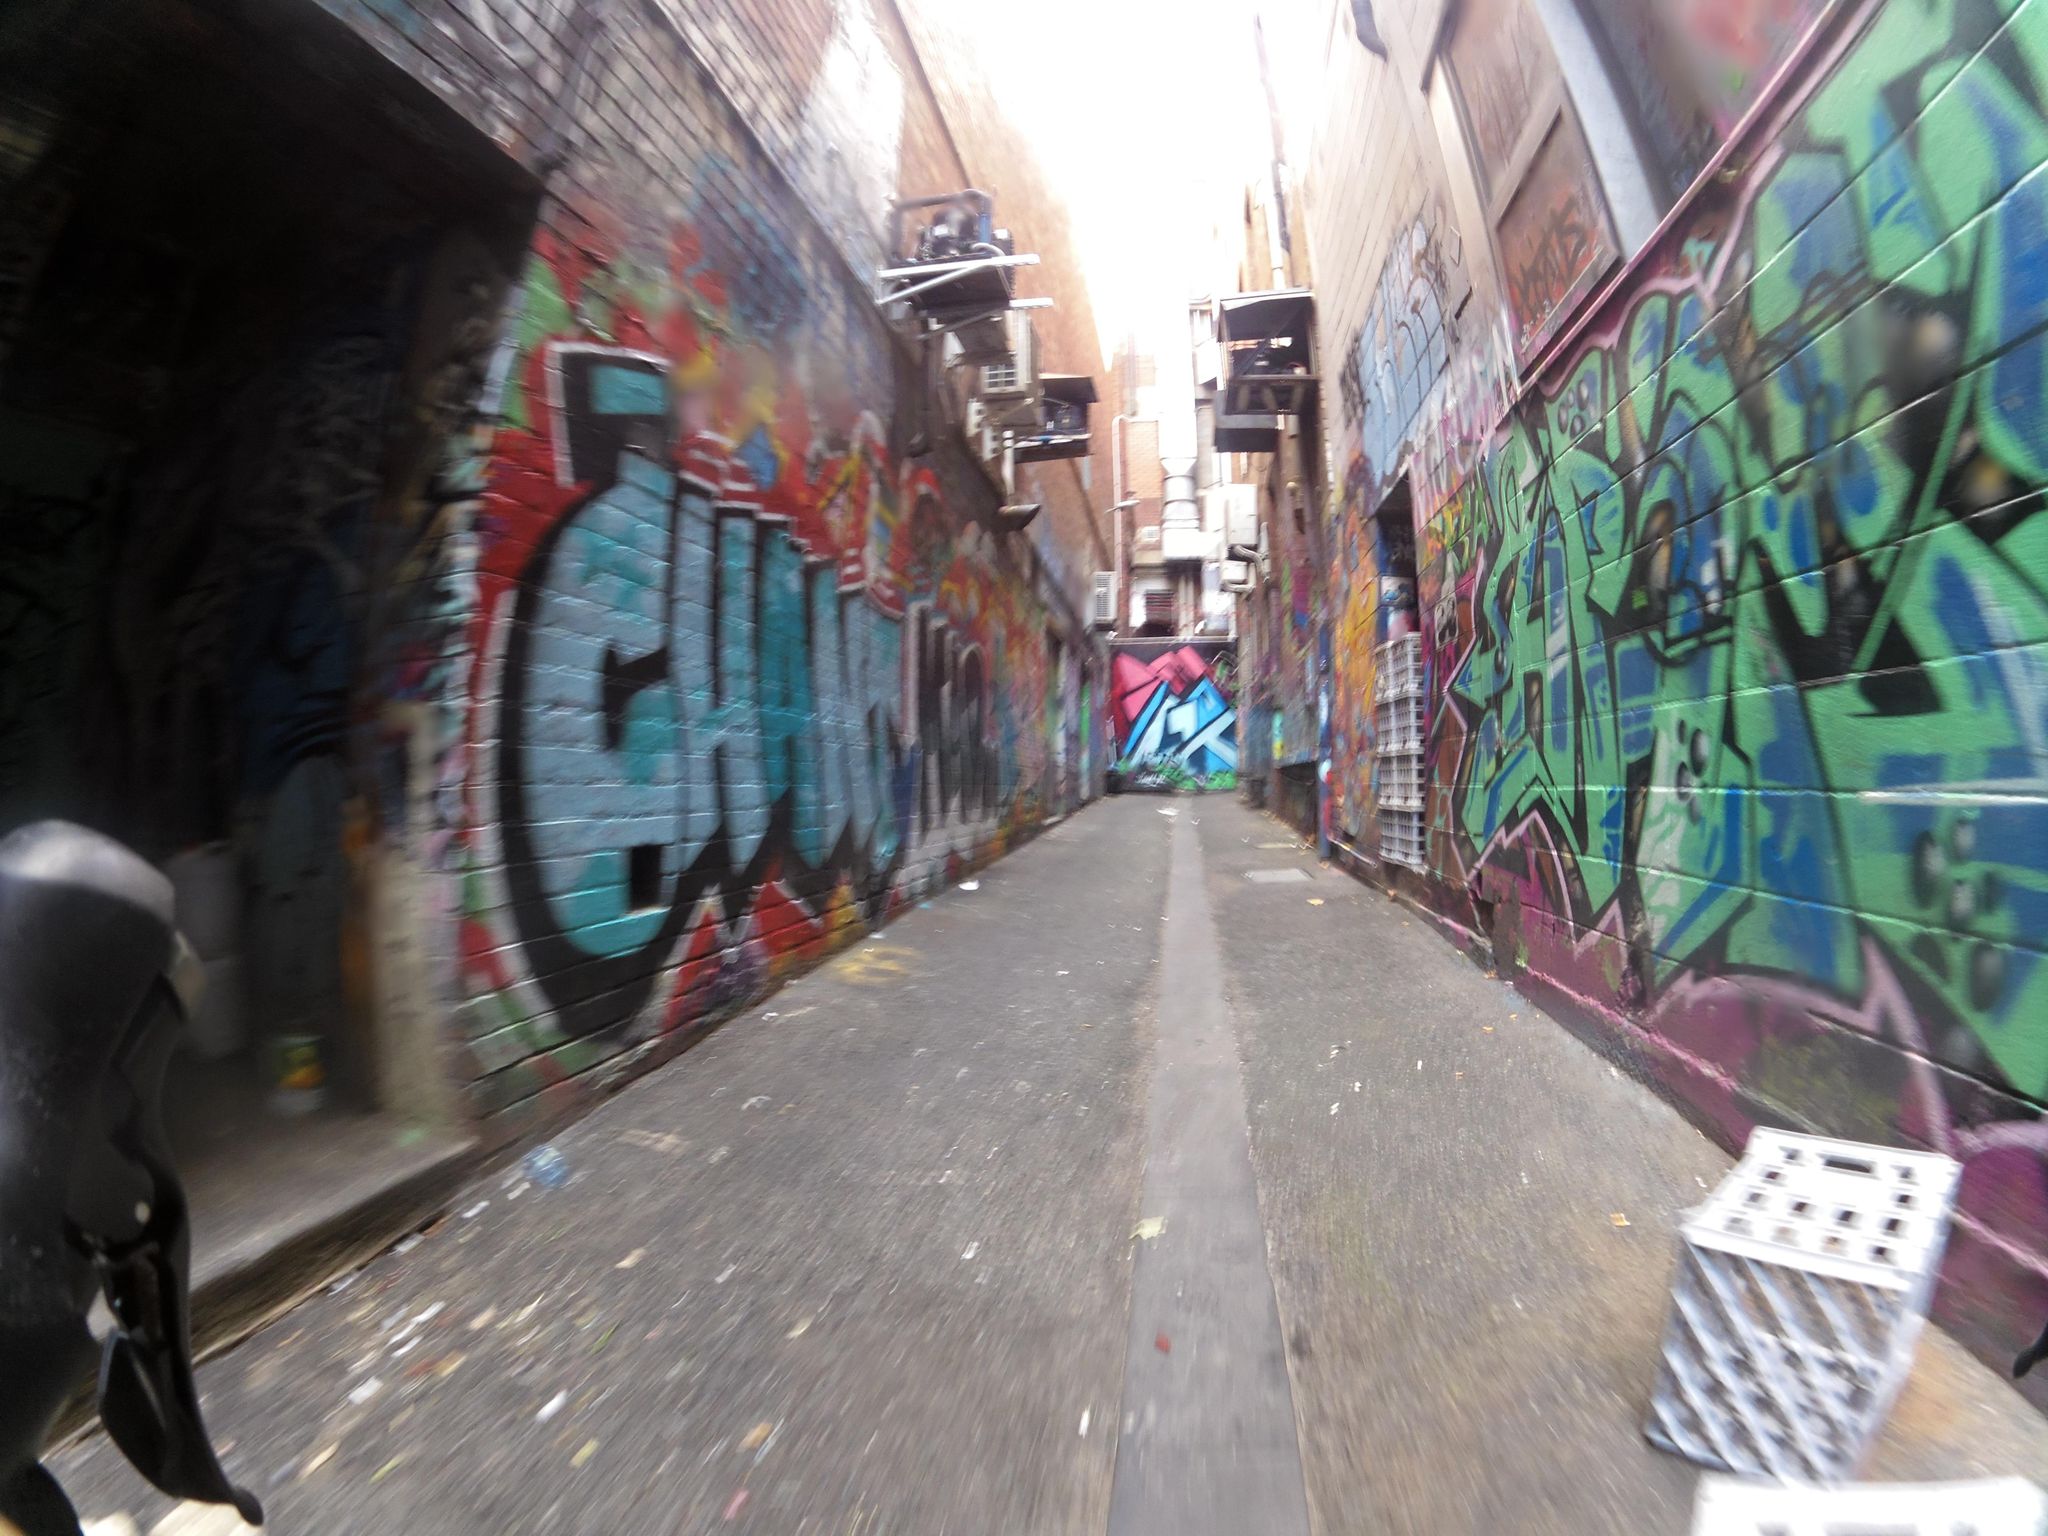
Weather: clear
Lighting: day
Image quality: slightly poor
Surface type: walking surface
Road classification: pedestrian, service
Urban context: urban centre
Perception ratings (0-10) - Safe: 1, Lively: 3.23, Beautiful: 4.89, Boring: 6.23, Depressing: 6.39, Wealthy: 1.68